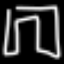
Label: pants